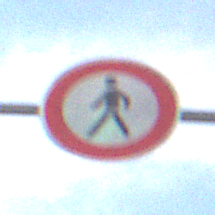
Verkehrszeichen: VerbotFussgaenger
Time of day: MorningAfternoon
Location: Outdoor (Nature)
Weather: PartlyCloudy
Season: NotSpecified
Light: Natural